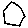
Label: hexagon